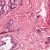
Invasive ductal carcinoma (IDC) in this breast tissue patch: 0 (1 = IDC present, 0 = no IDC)